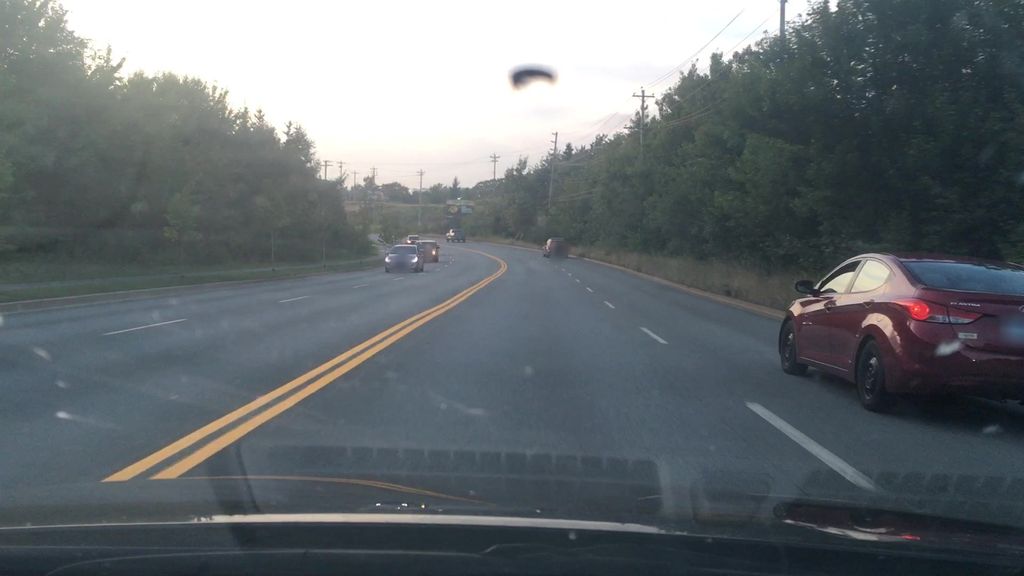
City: halifax